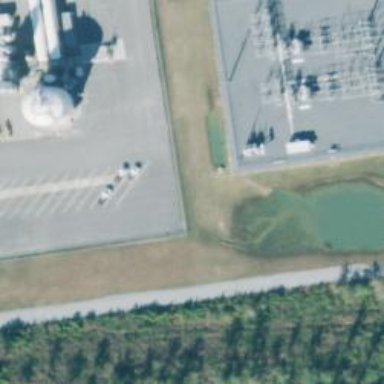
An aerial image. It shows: Industrial substation surrounded by fence.